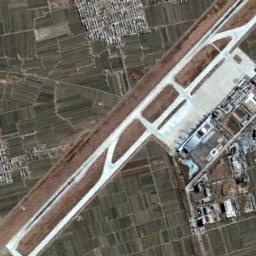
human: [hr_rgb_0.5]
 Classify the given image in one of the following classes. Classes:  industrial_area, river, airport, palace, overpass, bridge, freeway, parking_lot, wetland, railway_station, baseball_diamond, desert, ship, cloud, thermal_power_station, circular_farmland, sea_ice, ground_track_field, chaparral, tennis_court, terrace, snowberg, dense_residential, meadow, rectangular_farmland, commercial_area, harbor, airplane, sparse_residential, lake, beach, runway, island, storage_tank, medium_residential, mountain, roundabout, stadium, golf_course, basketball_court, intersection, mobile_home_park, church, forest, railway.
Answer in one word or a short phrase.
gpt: airport